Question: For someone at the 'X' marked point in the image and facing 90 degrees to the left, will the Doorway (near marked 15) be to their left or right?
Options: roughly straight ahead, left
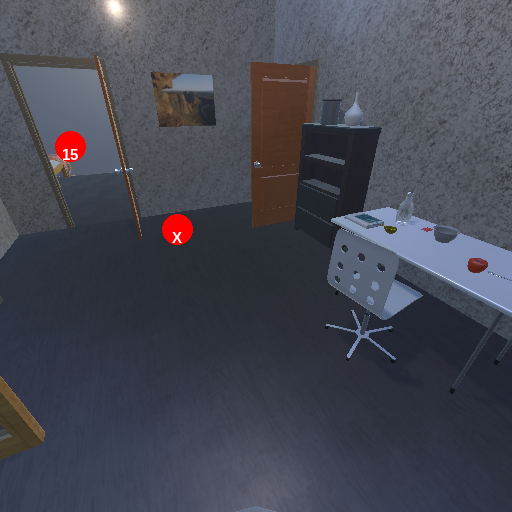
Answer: roughly straight ahead